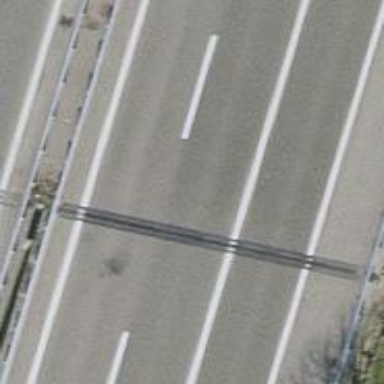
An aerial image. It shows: Motorway bridge with asphalt surface.